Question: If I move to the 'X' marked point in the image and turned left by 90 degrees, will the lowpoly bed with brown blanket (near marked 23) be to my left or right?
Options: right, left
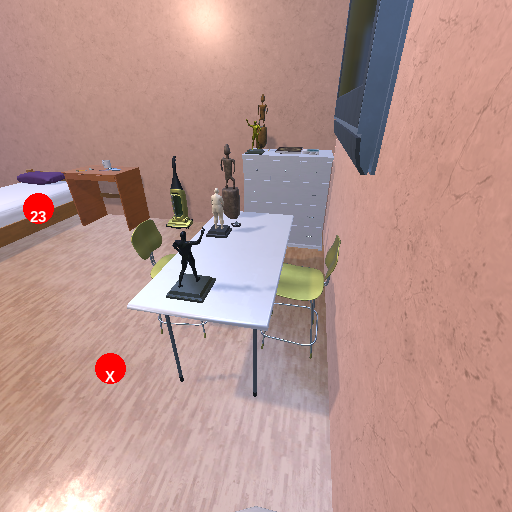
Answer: right